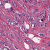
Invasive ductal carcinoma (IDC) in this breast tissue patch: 1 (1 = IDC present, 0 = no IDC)